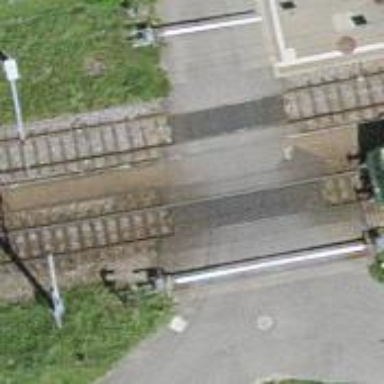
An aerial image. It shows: Level crossing with double half barrier.